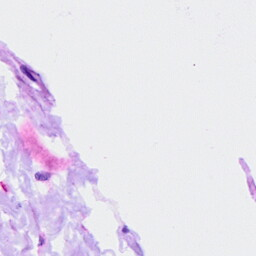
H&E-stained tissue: Ovarian